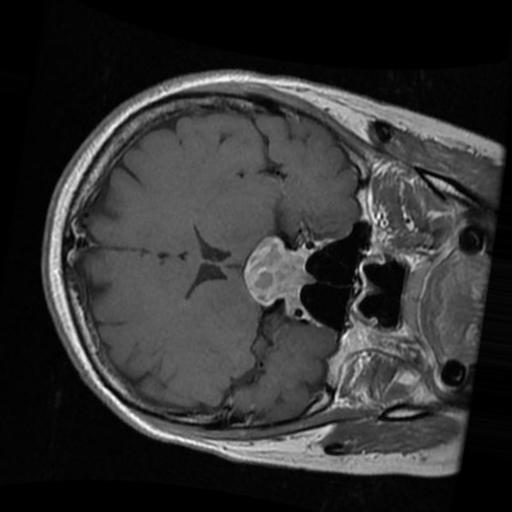
Label: brain_tumor